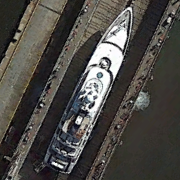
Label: civil